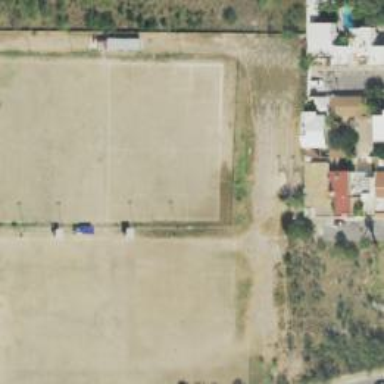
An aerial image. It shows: Soccer pitch for leisureland activities.